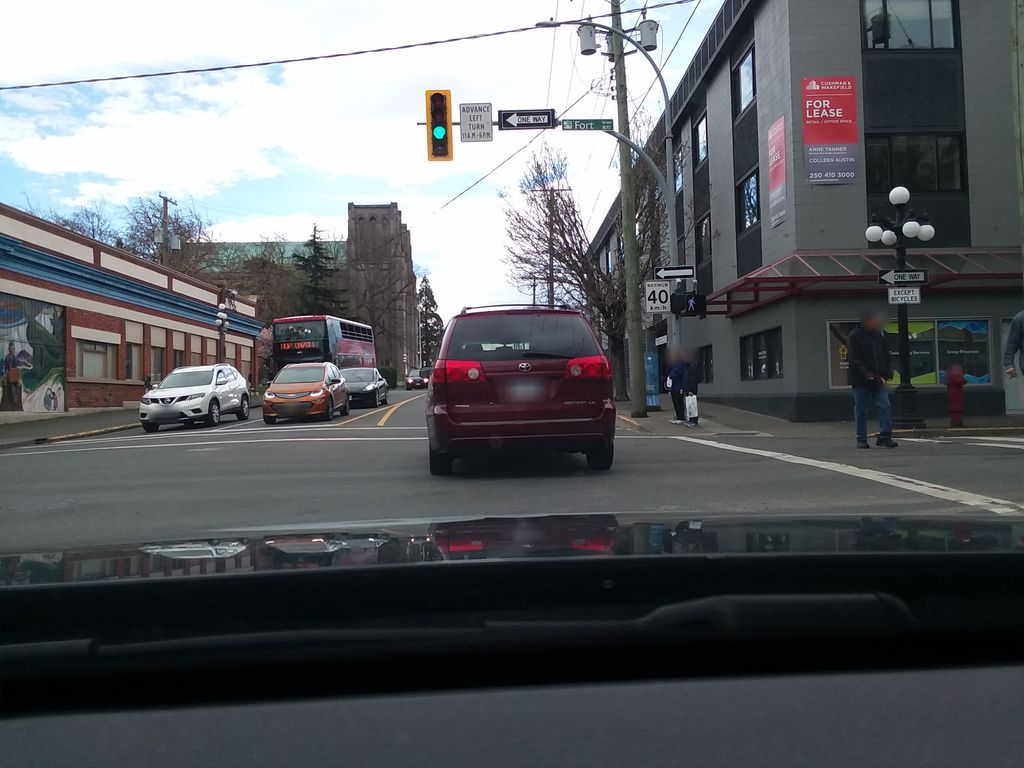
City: victoria